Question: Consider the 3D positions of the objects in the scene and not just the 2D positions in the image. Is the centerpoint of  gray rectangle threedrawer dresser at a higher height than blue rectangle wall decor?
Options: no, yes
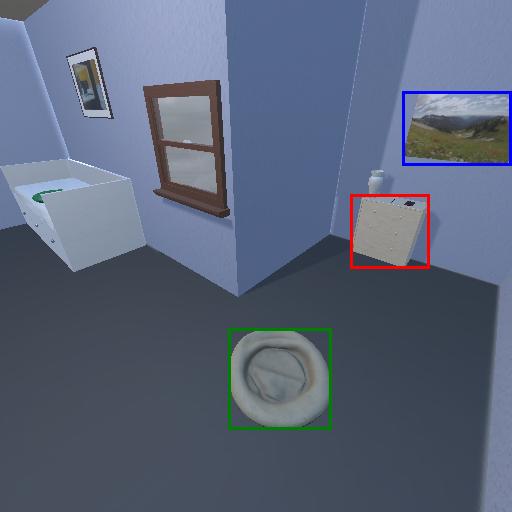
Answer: no